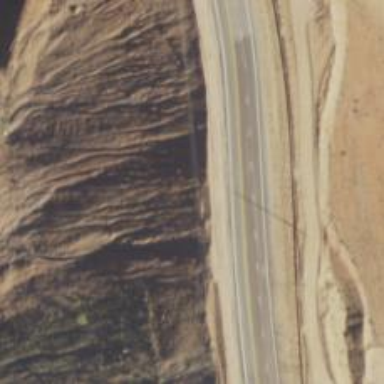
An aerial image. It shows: Abandoned road.